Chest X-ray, AP view. Patient: 21 years old, sex M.
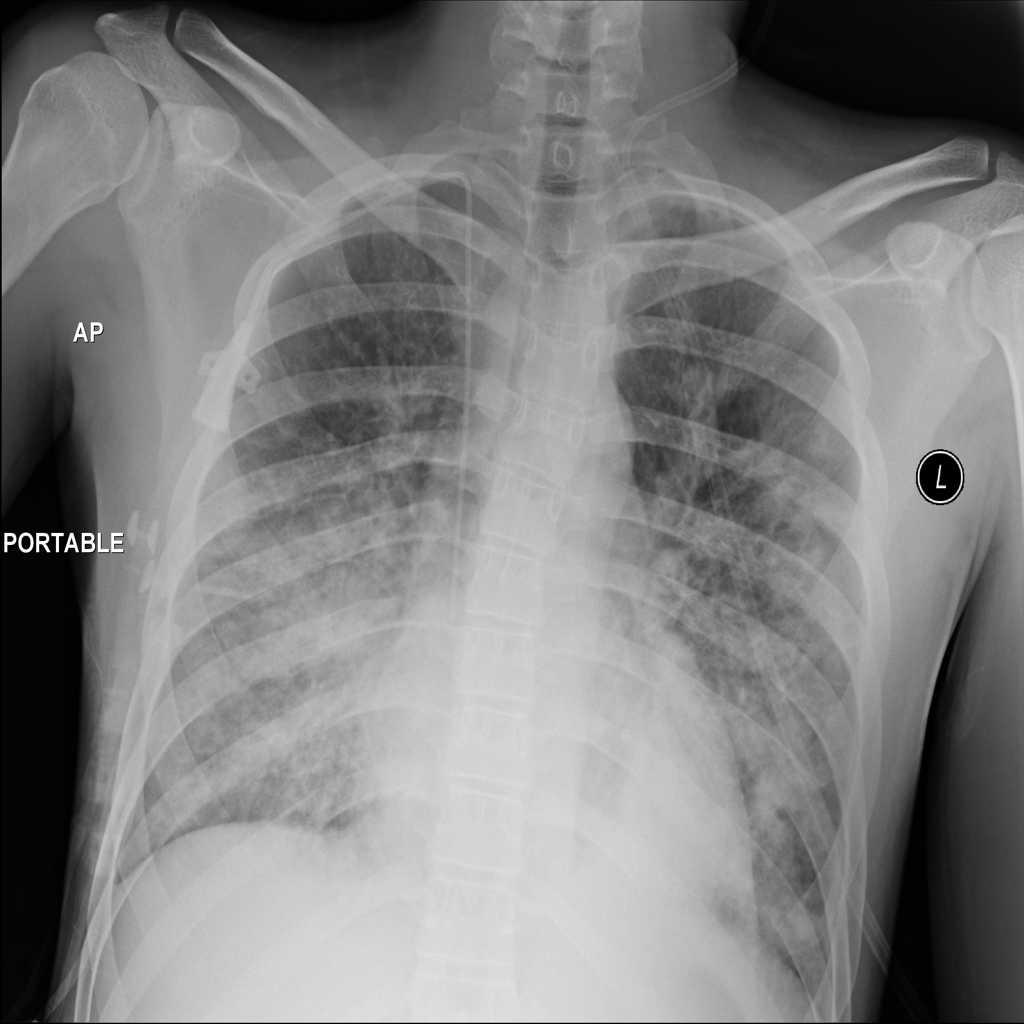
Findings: No Finding